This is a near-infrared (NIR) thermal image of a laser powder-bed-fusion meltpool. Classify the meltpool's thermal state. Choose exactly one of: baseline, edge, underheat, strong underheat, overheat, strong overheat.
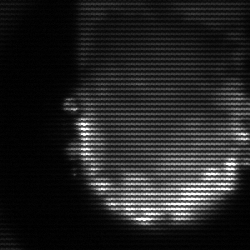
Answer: baseline